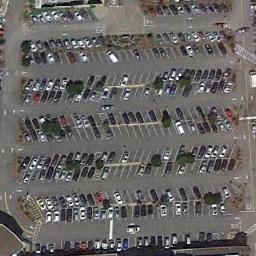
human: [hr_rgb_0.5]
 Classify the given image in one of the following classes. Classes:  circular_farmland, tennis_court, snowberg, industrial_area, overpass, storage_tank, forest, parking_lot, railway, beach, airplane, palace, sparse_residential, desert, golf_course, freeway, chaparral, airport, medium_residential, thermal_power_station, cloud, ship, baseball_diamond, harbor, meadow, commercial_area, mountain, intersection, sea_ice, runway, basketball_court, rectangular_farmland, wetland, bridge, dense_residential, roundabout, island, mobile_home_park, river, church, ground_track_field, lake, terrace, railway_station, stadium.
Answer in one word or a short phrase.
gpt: parking_lot